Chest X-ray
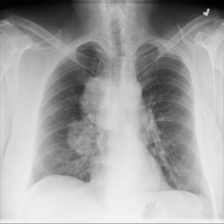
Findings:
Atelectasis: negative
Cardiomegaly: negative
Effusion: negative
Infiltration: negative
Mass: positive
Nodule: negative
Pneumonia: negative
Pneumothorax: negative
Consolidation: negative
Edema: negative
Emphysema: negative
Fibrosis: negative
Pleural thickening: negative
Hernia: negative